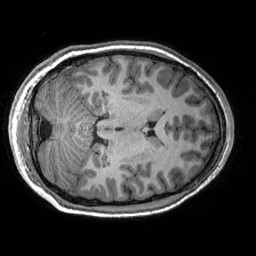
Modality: T1w
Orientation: axial
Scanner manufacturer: siemens
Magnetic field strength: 3 T
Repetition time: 2.53 s
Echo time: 0.00288 s